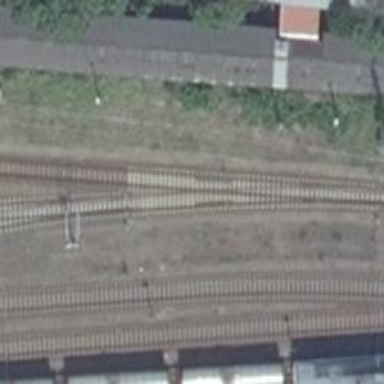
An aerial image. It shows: Abandoned railway.